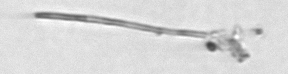
Label: fiber_TAG_external_detritus